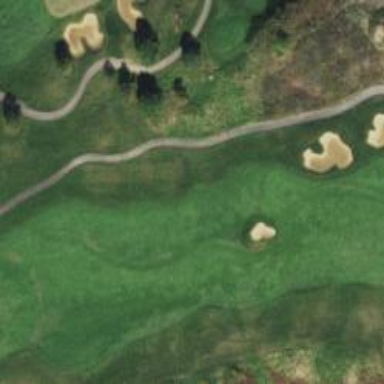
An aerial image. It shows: Service road used as golf cart path.